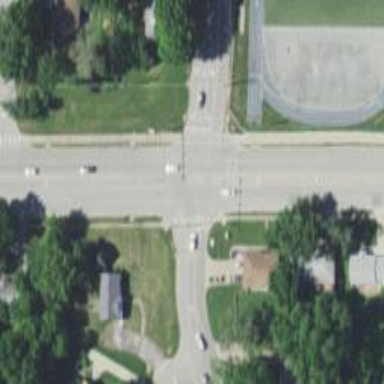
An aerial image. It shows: Marked crossing on footway.